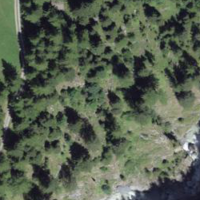
EUNIS habitat code: 23
Species observed at this site:
Dactylorhiza maculata
Lasiommata maera
Erebia melampus
Corvus corax
Boloria titania
Erebia alberganus